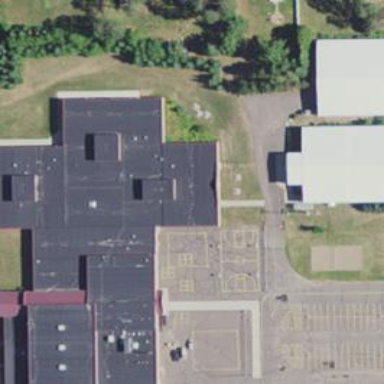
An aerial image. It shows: School building.